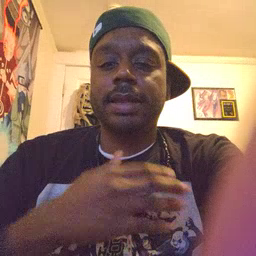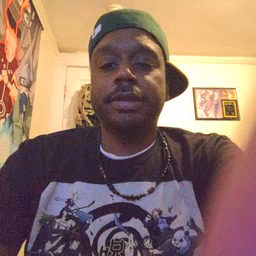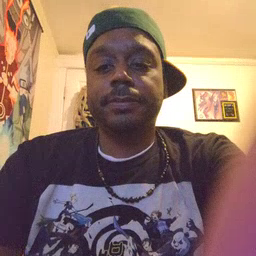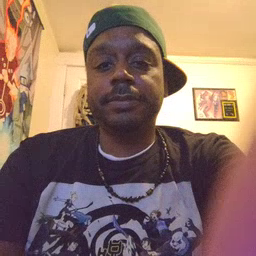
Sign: minemy